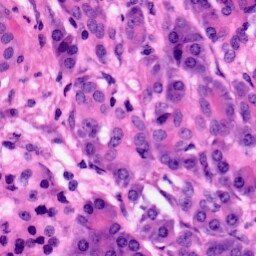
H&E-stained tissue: Pancreatic